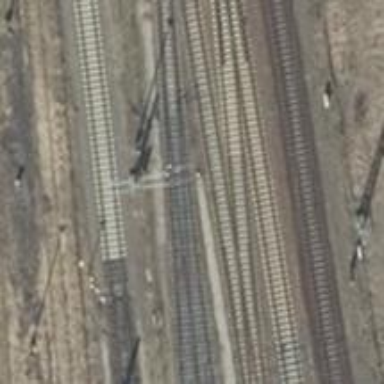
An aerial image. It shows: Railway switch.